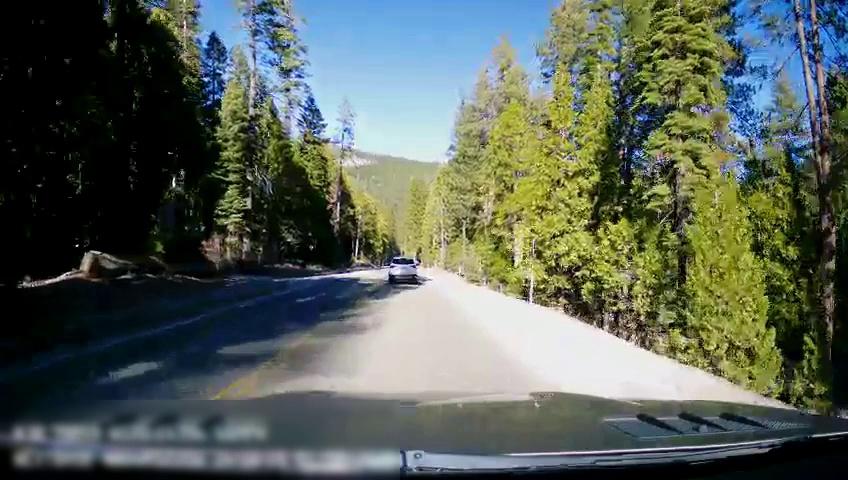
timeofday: Day
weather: Sunny
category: Drivable Space
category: Vehicles | SUV
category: Lanes | Opposite Lane
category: Lanes | Opposite Lane